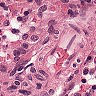
Metastatic tissue present: no